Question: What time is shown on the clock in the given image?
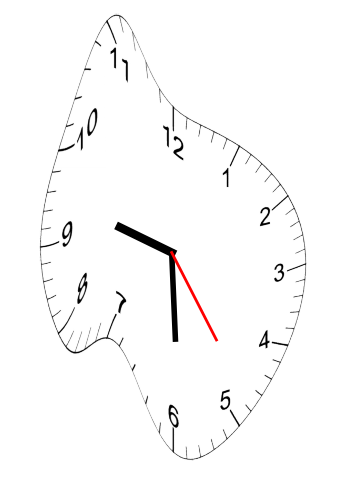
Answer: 09:29:24